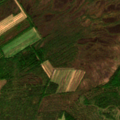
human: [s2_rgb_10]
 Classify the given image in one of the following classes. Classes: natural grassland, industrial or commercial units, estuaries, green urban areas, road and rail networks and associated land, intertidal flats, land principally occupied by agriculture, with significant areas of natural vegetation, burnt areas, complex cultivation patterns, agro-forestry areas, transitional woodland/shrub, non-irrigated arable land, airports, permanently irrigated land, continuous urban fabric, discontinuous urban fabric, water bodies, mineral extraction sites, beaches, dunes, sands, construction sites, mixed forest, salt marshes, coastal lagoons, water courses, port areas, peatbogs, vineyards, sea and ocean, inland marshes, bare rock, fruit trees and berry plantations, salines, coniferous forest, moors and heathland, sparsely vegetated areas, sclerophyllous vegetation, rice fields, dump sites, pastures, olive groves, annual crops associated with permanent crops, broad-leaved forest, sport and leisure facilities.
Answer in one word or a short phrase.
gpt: mixed forest, transitional woodland/shrub